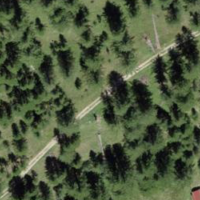
EUNIS habitat code: 41
Species observed at this site:
Cephalanthera rubra